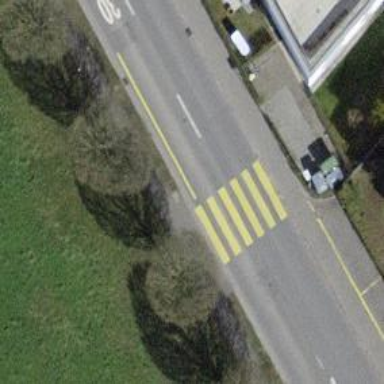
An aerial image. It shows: Zebra crossing on the road.